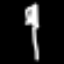
Label: fork